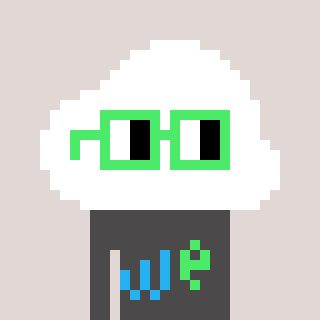
a pixel art character with square light green glasses, a cloud-shaped head and a grayscale-colored body on a warm background